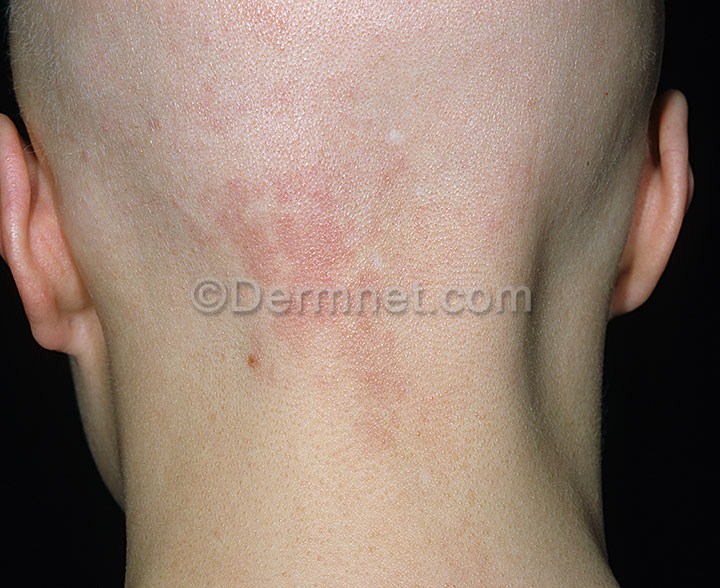
Disease: Vascular Tumors